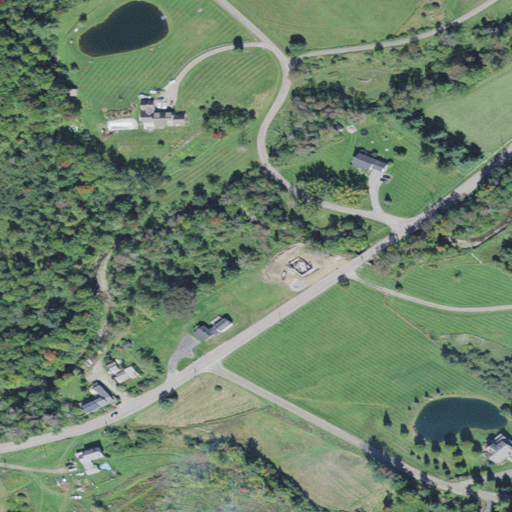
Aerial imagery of valley in Vermont named Stowe Hollow containing pasture, open development, low intensity development, mixed forest, deciduous forest, evergreen forest, woody wetlands, and medium intensity development